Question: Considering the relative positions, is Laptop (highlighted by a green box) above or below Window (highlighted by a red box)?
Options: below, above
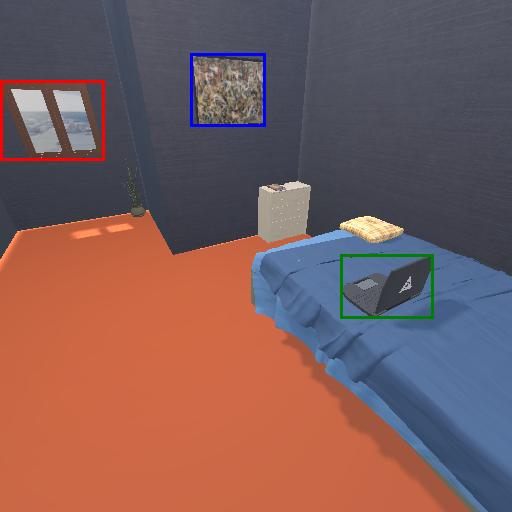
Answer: below